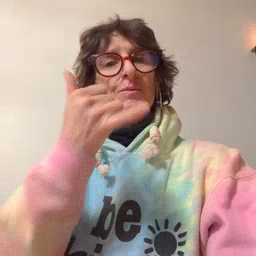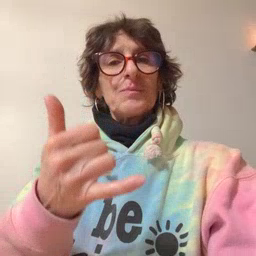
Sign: callonphone